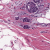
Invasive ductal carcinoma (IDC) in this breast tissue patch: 0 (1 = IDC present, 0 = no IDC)